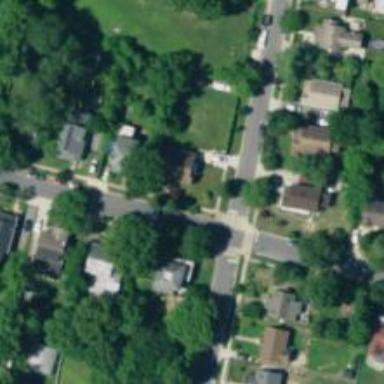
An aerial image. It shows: Residential road with separate sidewalk.